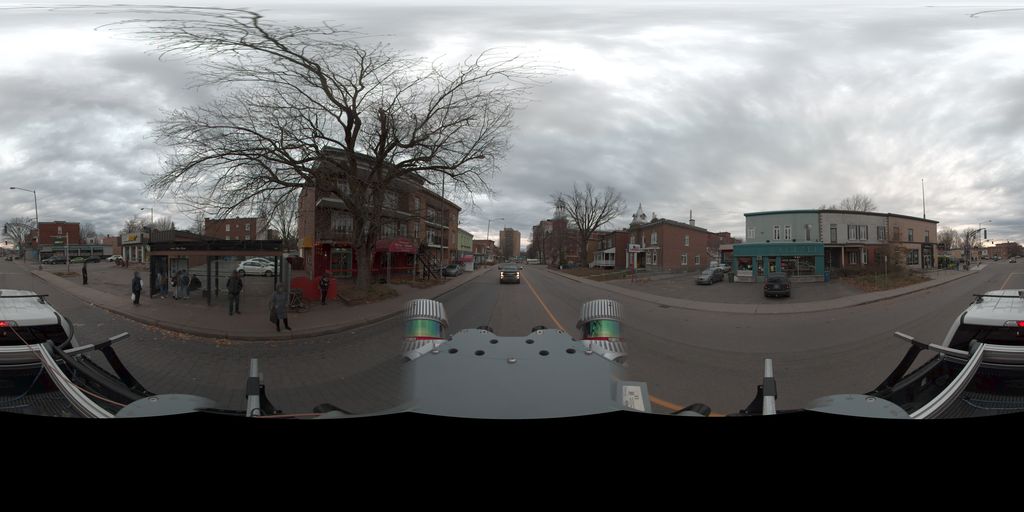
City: quebec_city